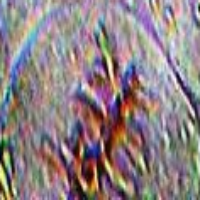
Label: metaphase